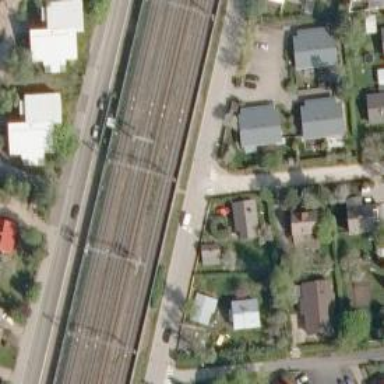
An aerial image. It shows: Railway signal.